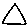
Label: triangle